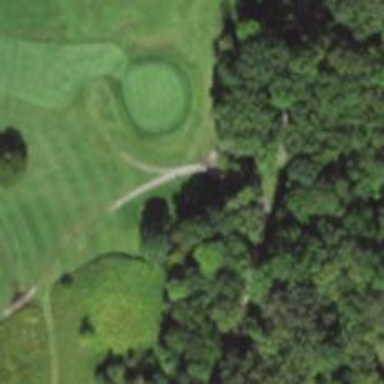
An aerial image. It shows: Golf cartpath that is also road path.